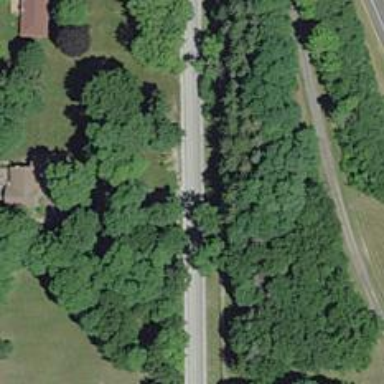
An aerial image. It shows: Driveway leading to service road.